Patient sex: M
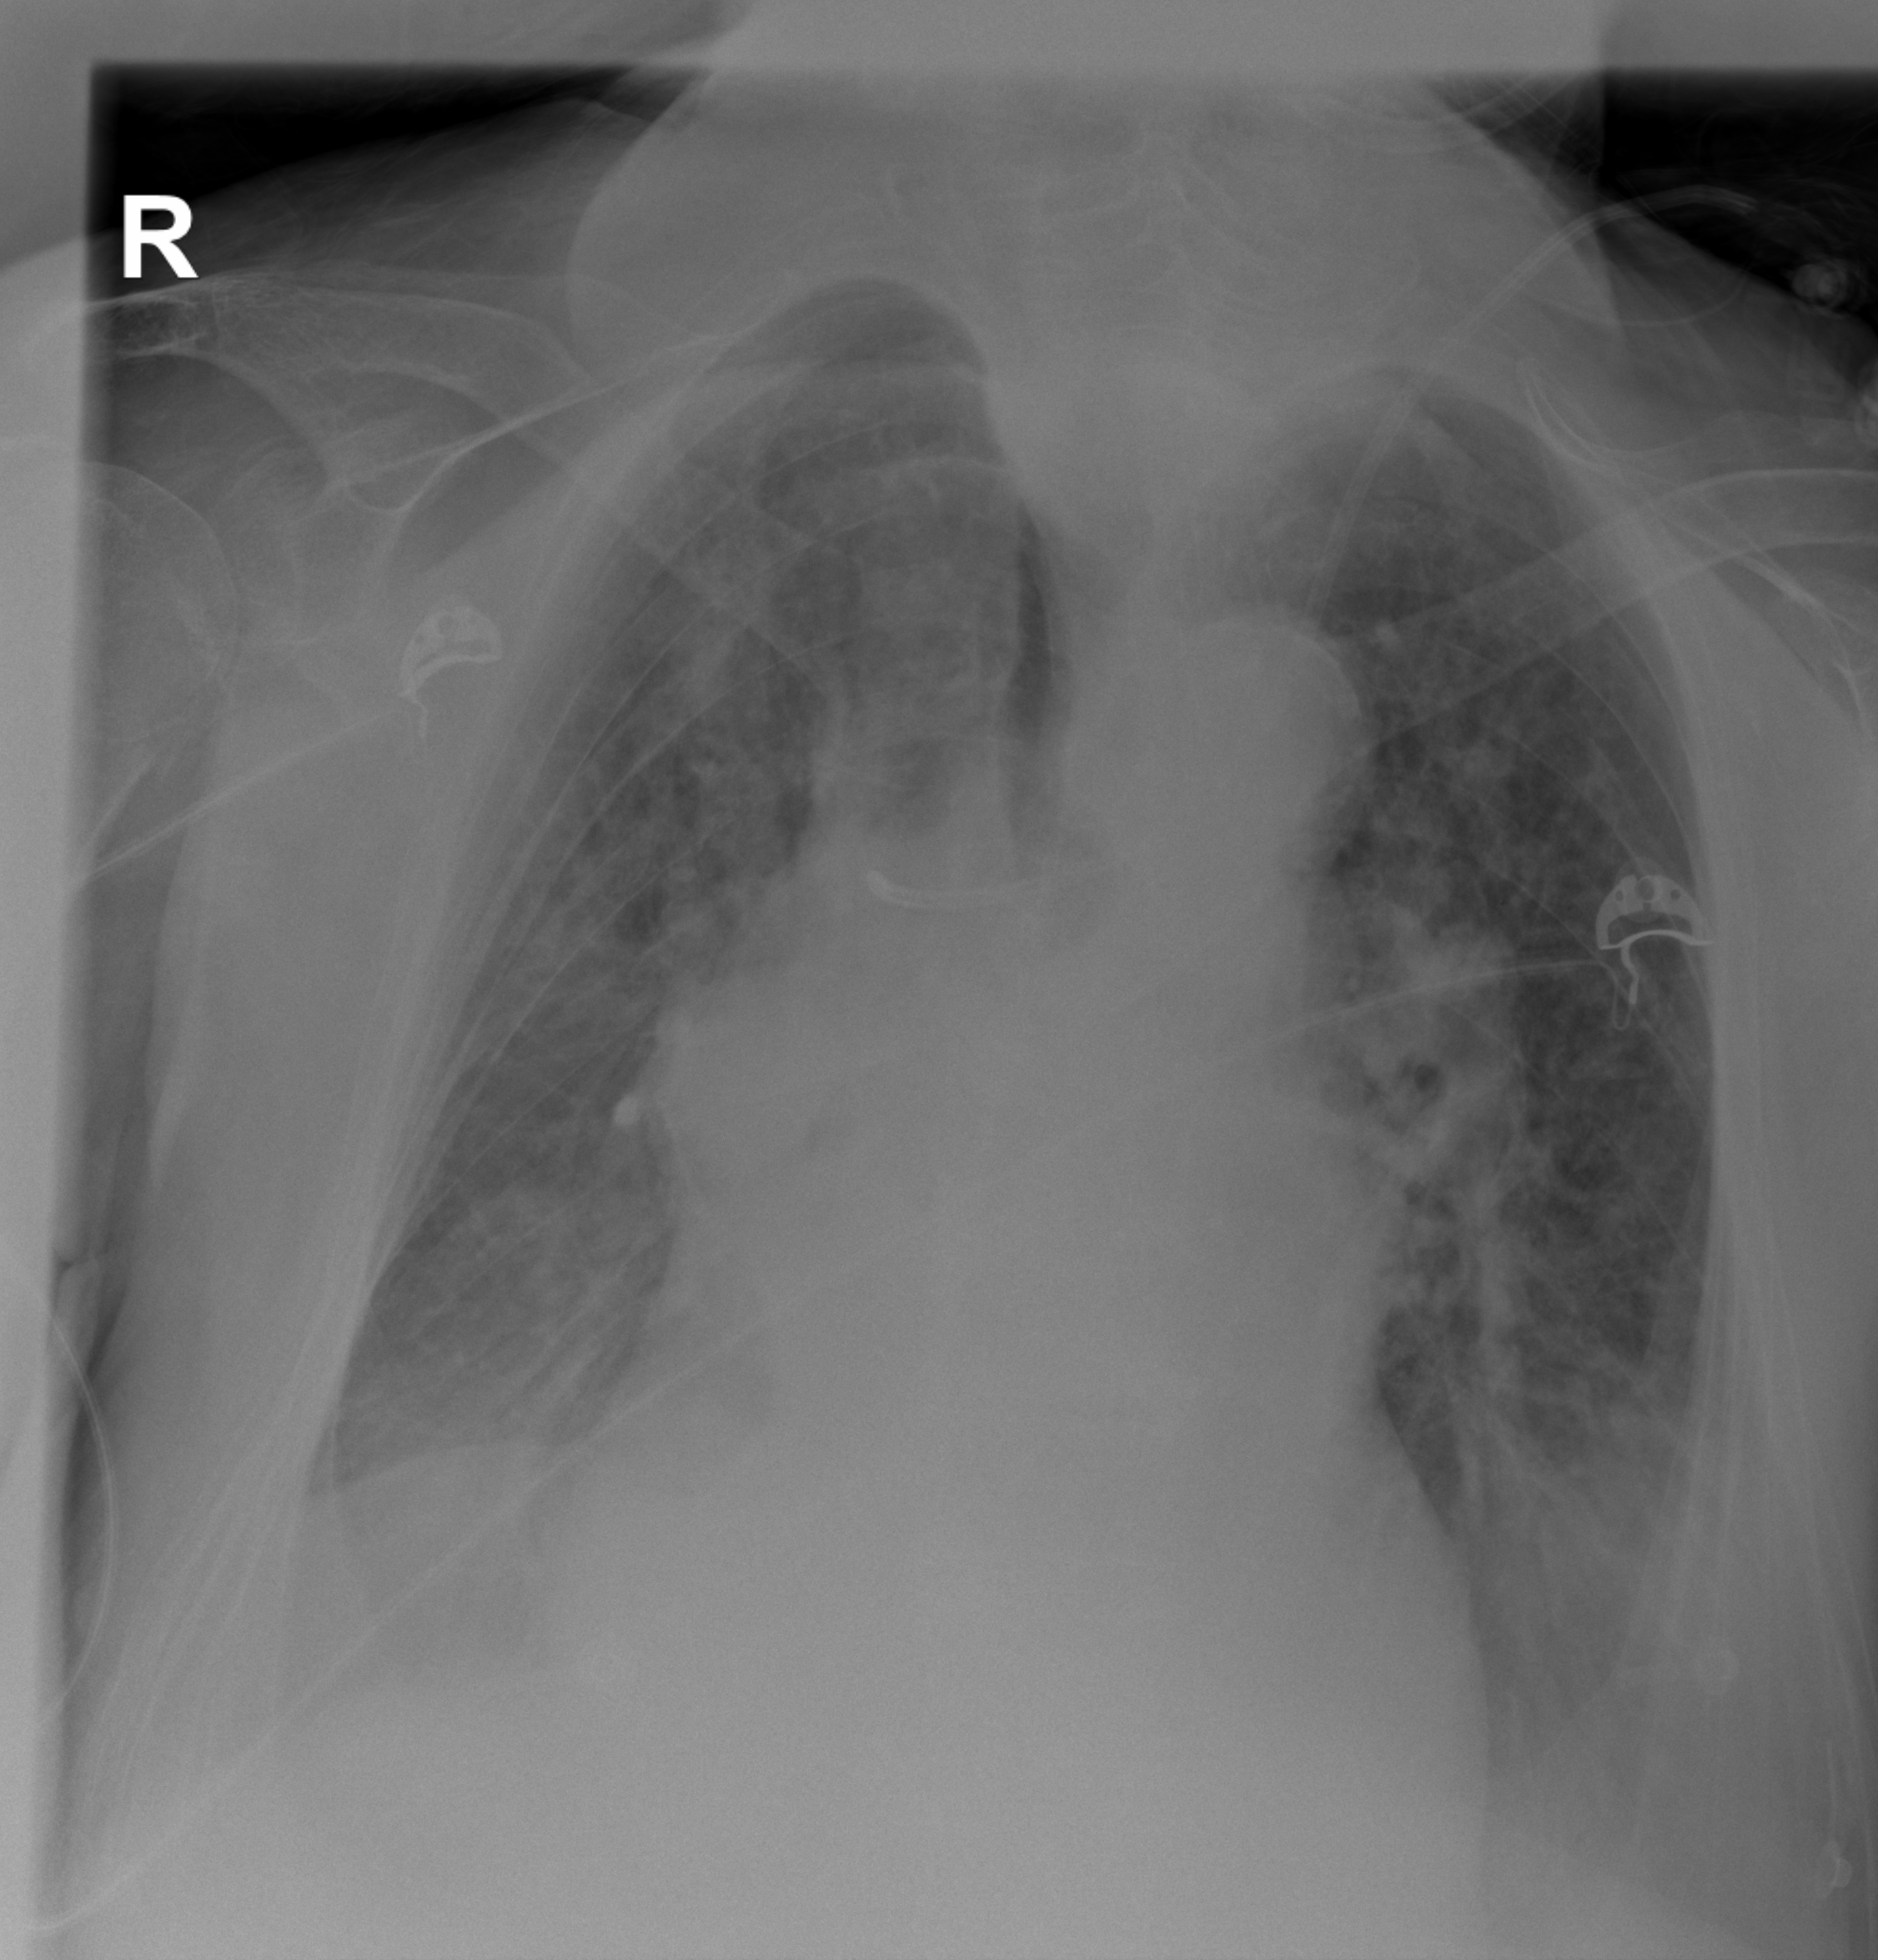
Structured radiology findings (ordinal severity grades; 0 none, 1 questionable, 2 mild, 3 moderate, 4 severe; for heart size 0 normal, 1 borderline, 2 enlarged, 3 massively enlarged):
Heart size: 2
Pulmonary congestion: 3
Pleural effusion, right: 0
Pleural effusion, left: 2
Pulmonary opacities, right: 3
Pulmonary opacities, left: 2
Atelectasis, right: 2
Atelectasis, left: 2